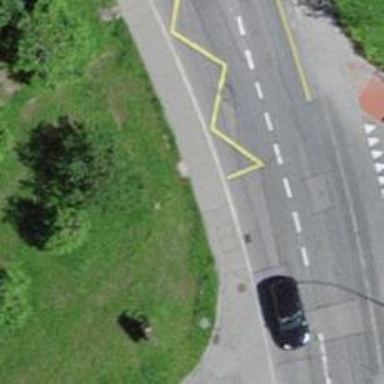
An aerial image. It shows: Platform for public transport is situated by the road.